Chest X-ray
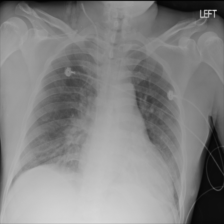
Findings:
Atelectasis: negative
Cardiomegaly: negative
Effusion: negative
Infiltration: negative
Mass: negative
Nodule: negative
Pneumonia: negative
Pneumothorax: negative
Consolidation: negative
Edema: negative
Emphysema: negative
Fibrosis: negative
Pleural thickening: negative
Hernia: negative